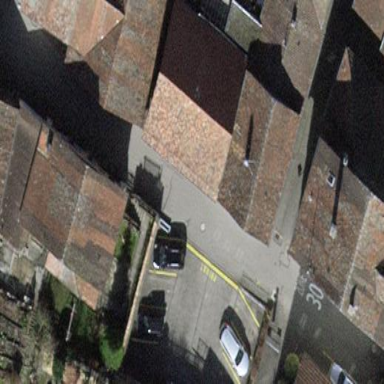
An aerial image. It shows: House with gabled roof oriented along the building.